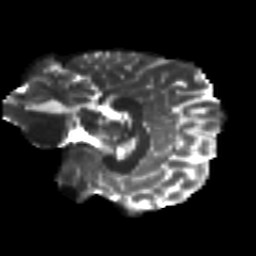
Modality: T2w
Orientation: sagittal
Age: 25
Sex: female
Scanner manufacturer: siemens
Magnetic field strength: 3 T
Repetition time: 8.8 s
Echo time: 0.085 s